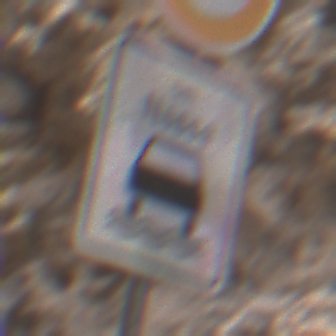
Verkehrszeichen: BeiNaesse
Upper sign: Geschwindigkeit60
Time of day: Midday
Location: Outdoor (Urban)
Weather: PartlyCloudy
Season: NotSpecified
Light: Natural